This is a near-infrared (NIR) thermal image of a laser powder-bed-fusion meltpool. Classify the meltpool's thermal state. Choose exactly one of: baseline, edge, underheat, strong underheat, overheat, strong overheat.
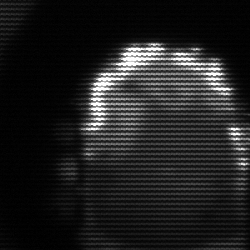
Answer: baseline